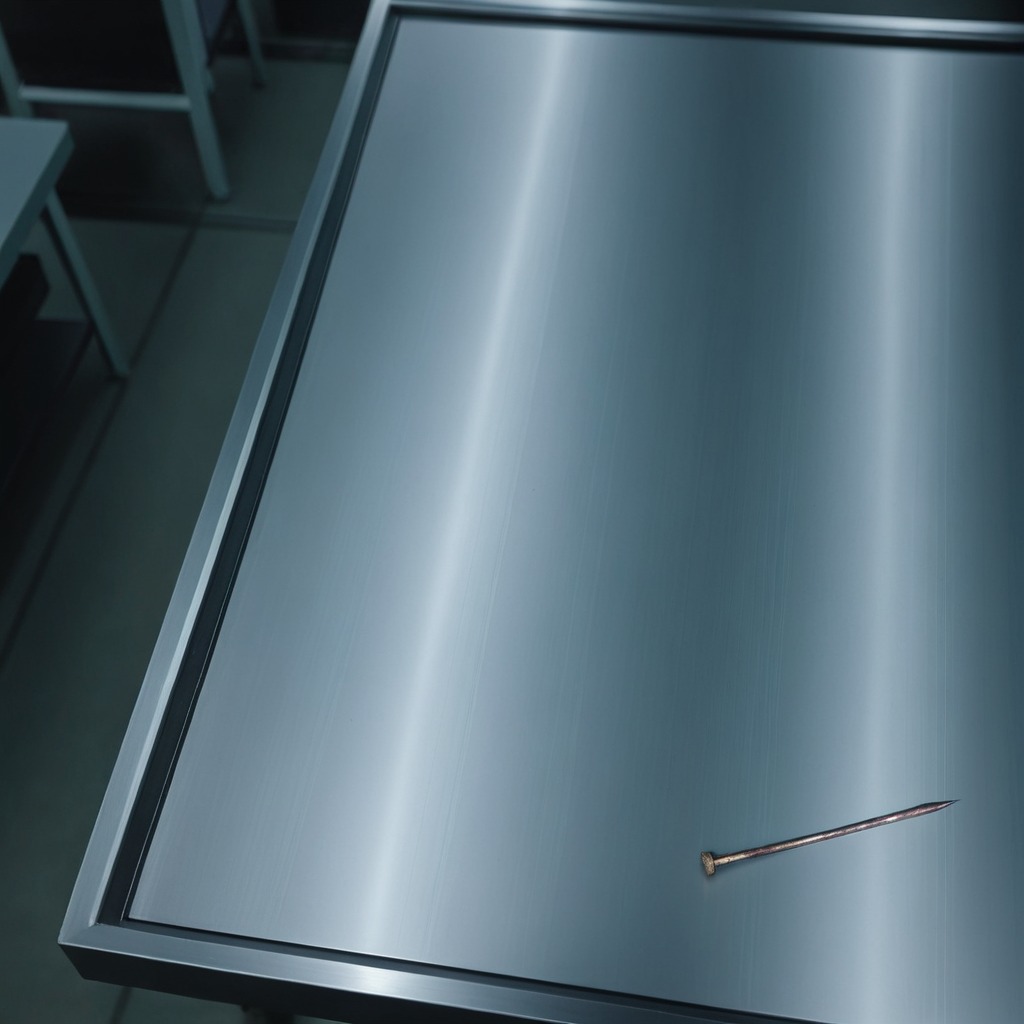
A nail is lying on a metal table in a machine shop under fluorescent lights.